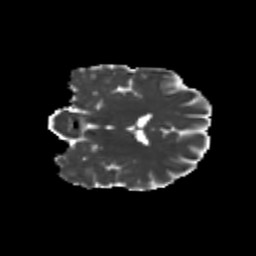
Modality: MD
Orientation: coronal
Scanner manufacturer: siemens
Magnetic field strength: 3 T
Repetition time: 9.2 s
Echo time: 0.084 s